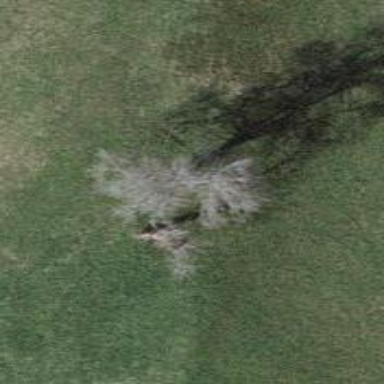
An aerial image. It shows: Beautiful tree in nature.